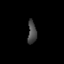
Tissue: lung
Cell type: Endothelial cells
Senescence score: 0.7064
Nuclear area (px): 194
Mean DAPI intensity: 72.727